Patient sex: M
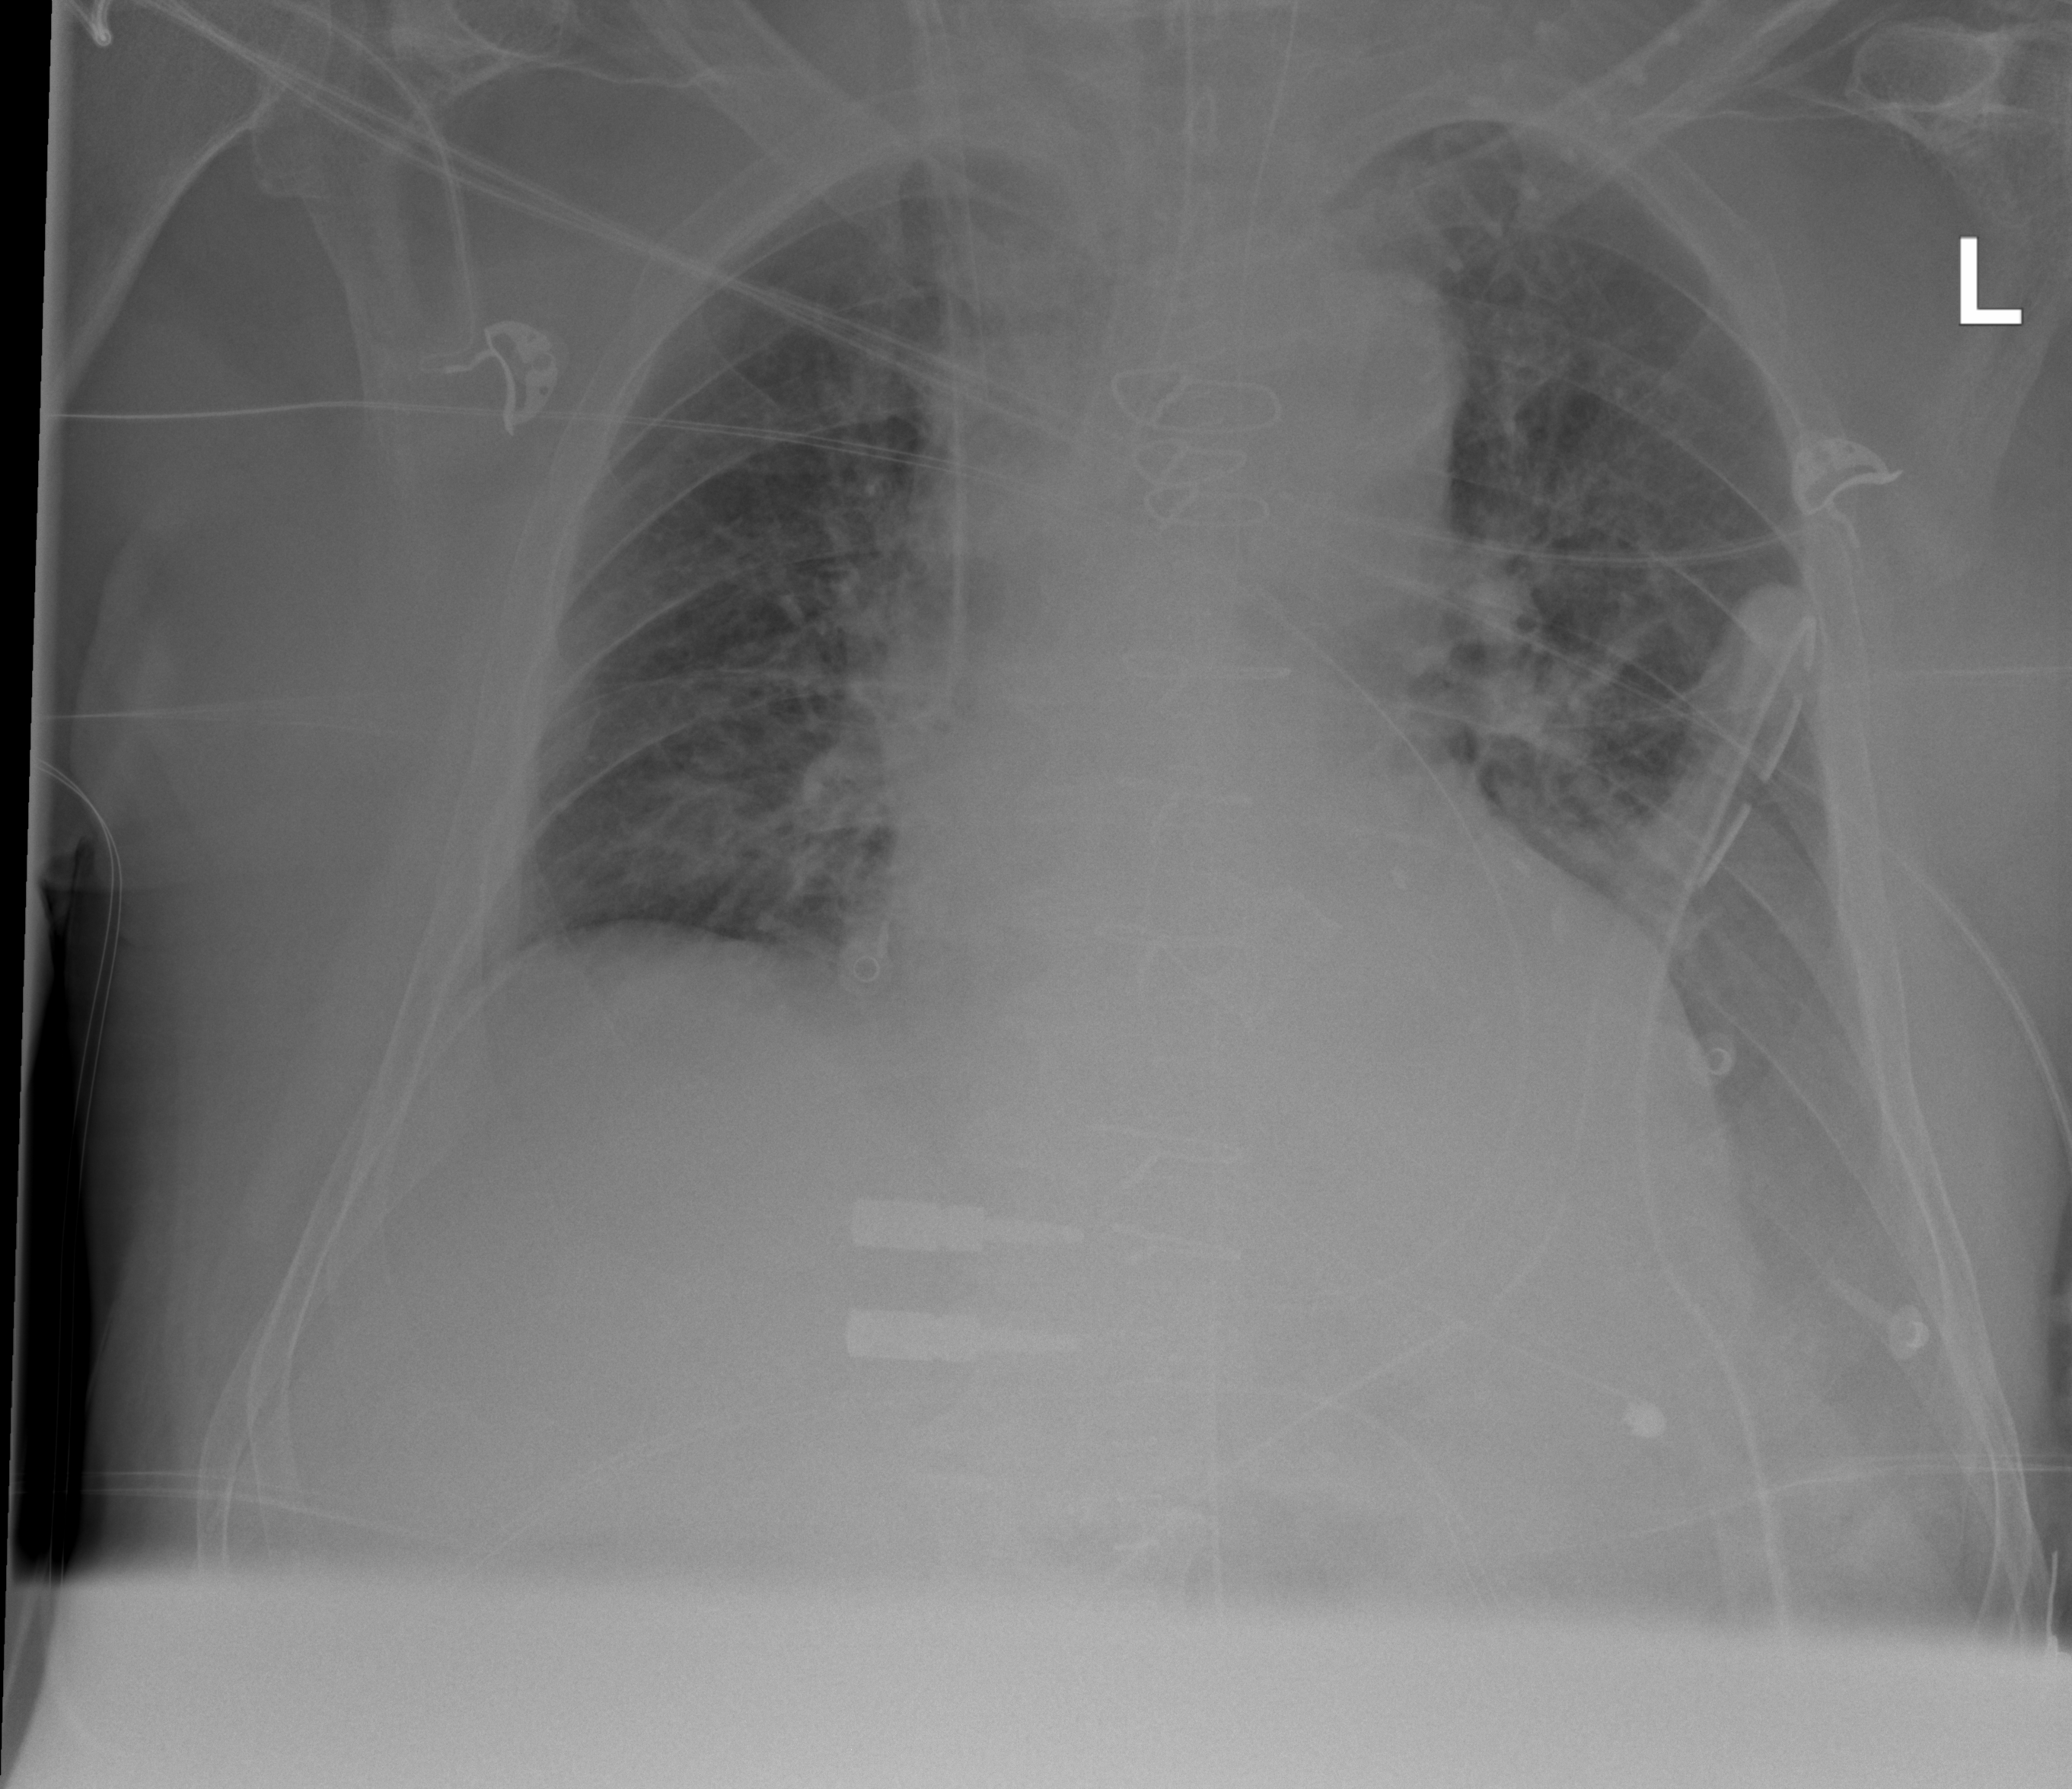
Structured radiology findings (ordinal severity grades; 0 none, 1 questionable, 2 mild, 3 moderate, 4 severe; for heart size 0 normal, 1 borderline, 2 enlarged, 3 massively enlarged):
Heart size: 2
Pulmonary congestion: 2
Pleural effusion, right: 0
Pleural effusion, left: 2
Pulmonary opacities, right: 0
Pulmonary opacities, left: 0
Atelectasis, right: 0
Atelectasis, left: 2